Question: I was told that UDP was connectionless meaning that you could not be sure if the packages would reach the destination.
Why when doing:
'''
var dataToSend = new byte[]{1};
UdpClient client = new UdpClient();
client.Send(dataToSend,1,"192.168.0.45", 1234);
'''
the variable LocalEndpoint initializes:

Correct me if I am wrong. I believe that the variable LocalEndPoint was initialized by the router. The reason why I believe that is because every time the server (192.168.0.45) receives data and then replies, I see that data is being send through the port 62446 on the reply.
if I am using the udp protocol why am I getting a response from the router? If I am getting a response from the router then that is not UDP or perhaps I have a wrong understanding of udp. I dont think the port number get's randomly picked. If I have had configure the router to do port forwarding on port 62446 to some other computer then my program will not have had worked.
---
'''
string ipOfServer = "192.168.0.45";
int portServerIsListeningOn = 1234;
// send data to server
Socket sending_socket = new Socket(AddressFamily.InterNetwork, SocketType.Dgram, ProtocolType.Udp);
IPEndPoint sending_end_point = new IPEndPoint(IPAddress.Parse(ipOfServer), portServerIsListeningOn);
sending_socket.SendTo(Encoding.ASCII.GetBytes("Test"), sending_end_point);
// after I send data localendpoint gets initialized! and the server always respond through that port!
// get info
var port = sending_socket.LocalEndPoint.ToString().Split(':')[1];
// now wait for server to send data back
IPEndPoint groupEP = new IPEndPoint(IPAddress.Any, int.Parse(port));
byte[] buffer = new byte[1024];
sending_socket.Receive(buffer); // <----- keeps waiting in here :(
'''
'''
// wait for client to send data
UdpClient listener = new UdpClient(11000);
IPEndPoint groupEP = new IPEndPoint(IPAddress.Any, 11000);
byte[] receive_byte_array = listener.Receive(ref groupEP);
listener.Connect(groupEP);
// reply
byte[] dataToSend = new byte[] { 1, 2, 3, 4, 5 };
listener.Send(dataToSend, dataToSend.Length);
'''
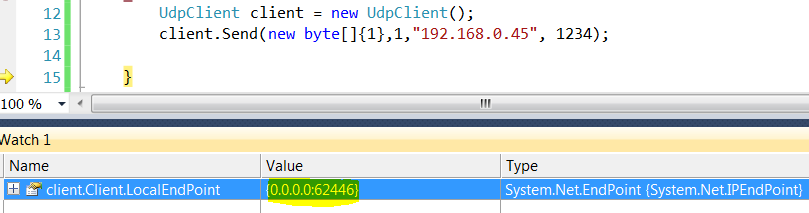
Answer: The Bind is giving you the information contained in the LocalEndPoint property not the router:
This excerpt is from <URL>:
> The LocalEndPoint property gets an EndPoint that contains the local IP
address and port number to which your Socket is bound. You must cast
this EndPoint to an IPEndPoint before retrieving any information. You
can then call the IPEndPoint.Address method to retrieve the local
IPAddress, and the IPEndPoint.Port method to retrieve the local port
number.The LocalEndPoint property is usually set after you make a call to the
<URL>. If you allow the system to assign your socket's local IP
address and port number, the LocalEndPoint property will be set after
the first I/O operation. For connection-oriented protocols, the first
I/O operation would be a call to the Connect or Accept method. For
connectionless protocols, the first I/O operation would be any of the
send or receive calls.
But you are correct in your understanding, UDP is a fire and forget style of sending data.